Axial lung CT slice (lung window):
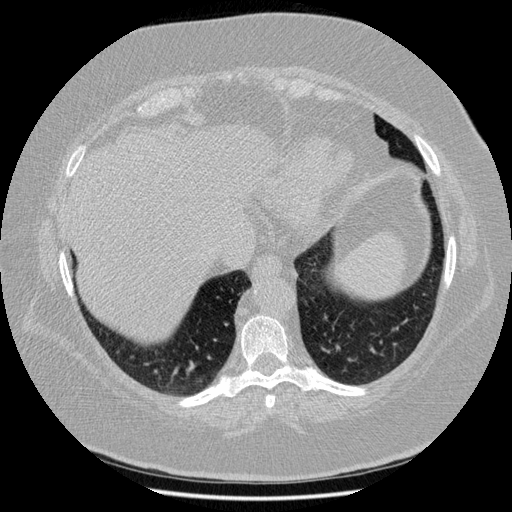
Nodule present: no